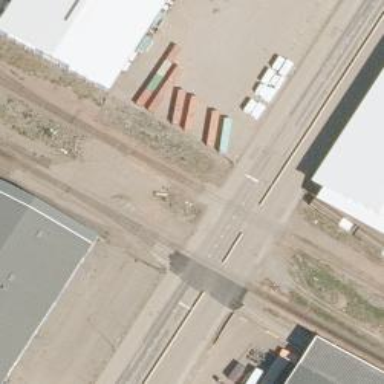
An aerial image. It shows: Level crossing with saltire marking.